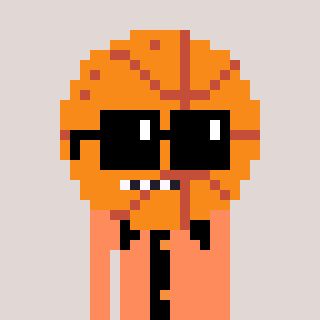
a pixel art character with square black sunglasses, a basketball-shaped head and a peachy-colored body on a warm background